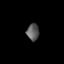
Tissue: lung
Cell type: Others
Senescence score: 0.2312
Nuclear area (px): 197
Mean DAPI intensity: 92.289